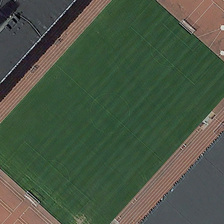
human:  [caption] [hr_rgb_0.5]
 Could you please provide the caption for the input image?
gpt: near the green basketball court is a red badminton court .

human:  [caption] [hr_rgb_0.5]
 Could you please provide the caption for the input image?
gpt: a football field is near red runway .

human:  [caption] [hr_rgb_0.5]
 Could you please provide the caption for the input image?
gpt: the two courts are surrounded by dark green trees .

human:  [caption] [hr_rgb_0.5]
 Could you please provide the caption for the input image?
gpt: a football field is near red runway .

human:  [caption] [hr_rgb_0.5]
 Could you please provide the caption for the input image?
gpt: near the green basketball court is a red badminton court .